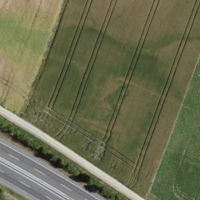
EUNIS habitat code: 57
Species observed at this site:
Anacamptis pyramidalis